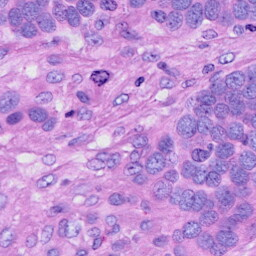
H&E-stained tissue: Ovarian